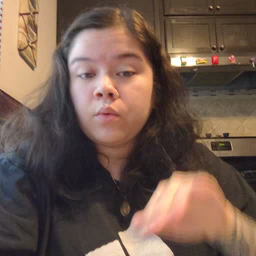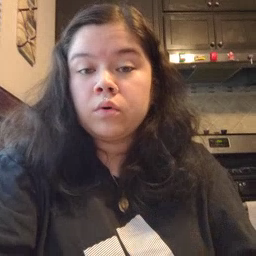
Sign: cheek